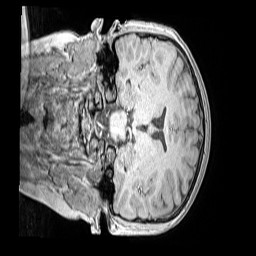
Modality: MP2RAGE
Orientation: coronal
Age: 10
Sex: female
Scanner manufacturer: siemens
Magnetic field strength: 3 T
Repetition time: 4 s
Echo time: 0.00299 s